Field crop: tomato
Growth stage: 1
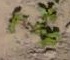
Species: portulaca